Question: The picture describes a maze problem, where green is the starting position and red is the end point. Find the length of the shortest path.
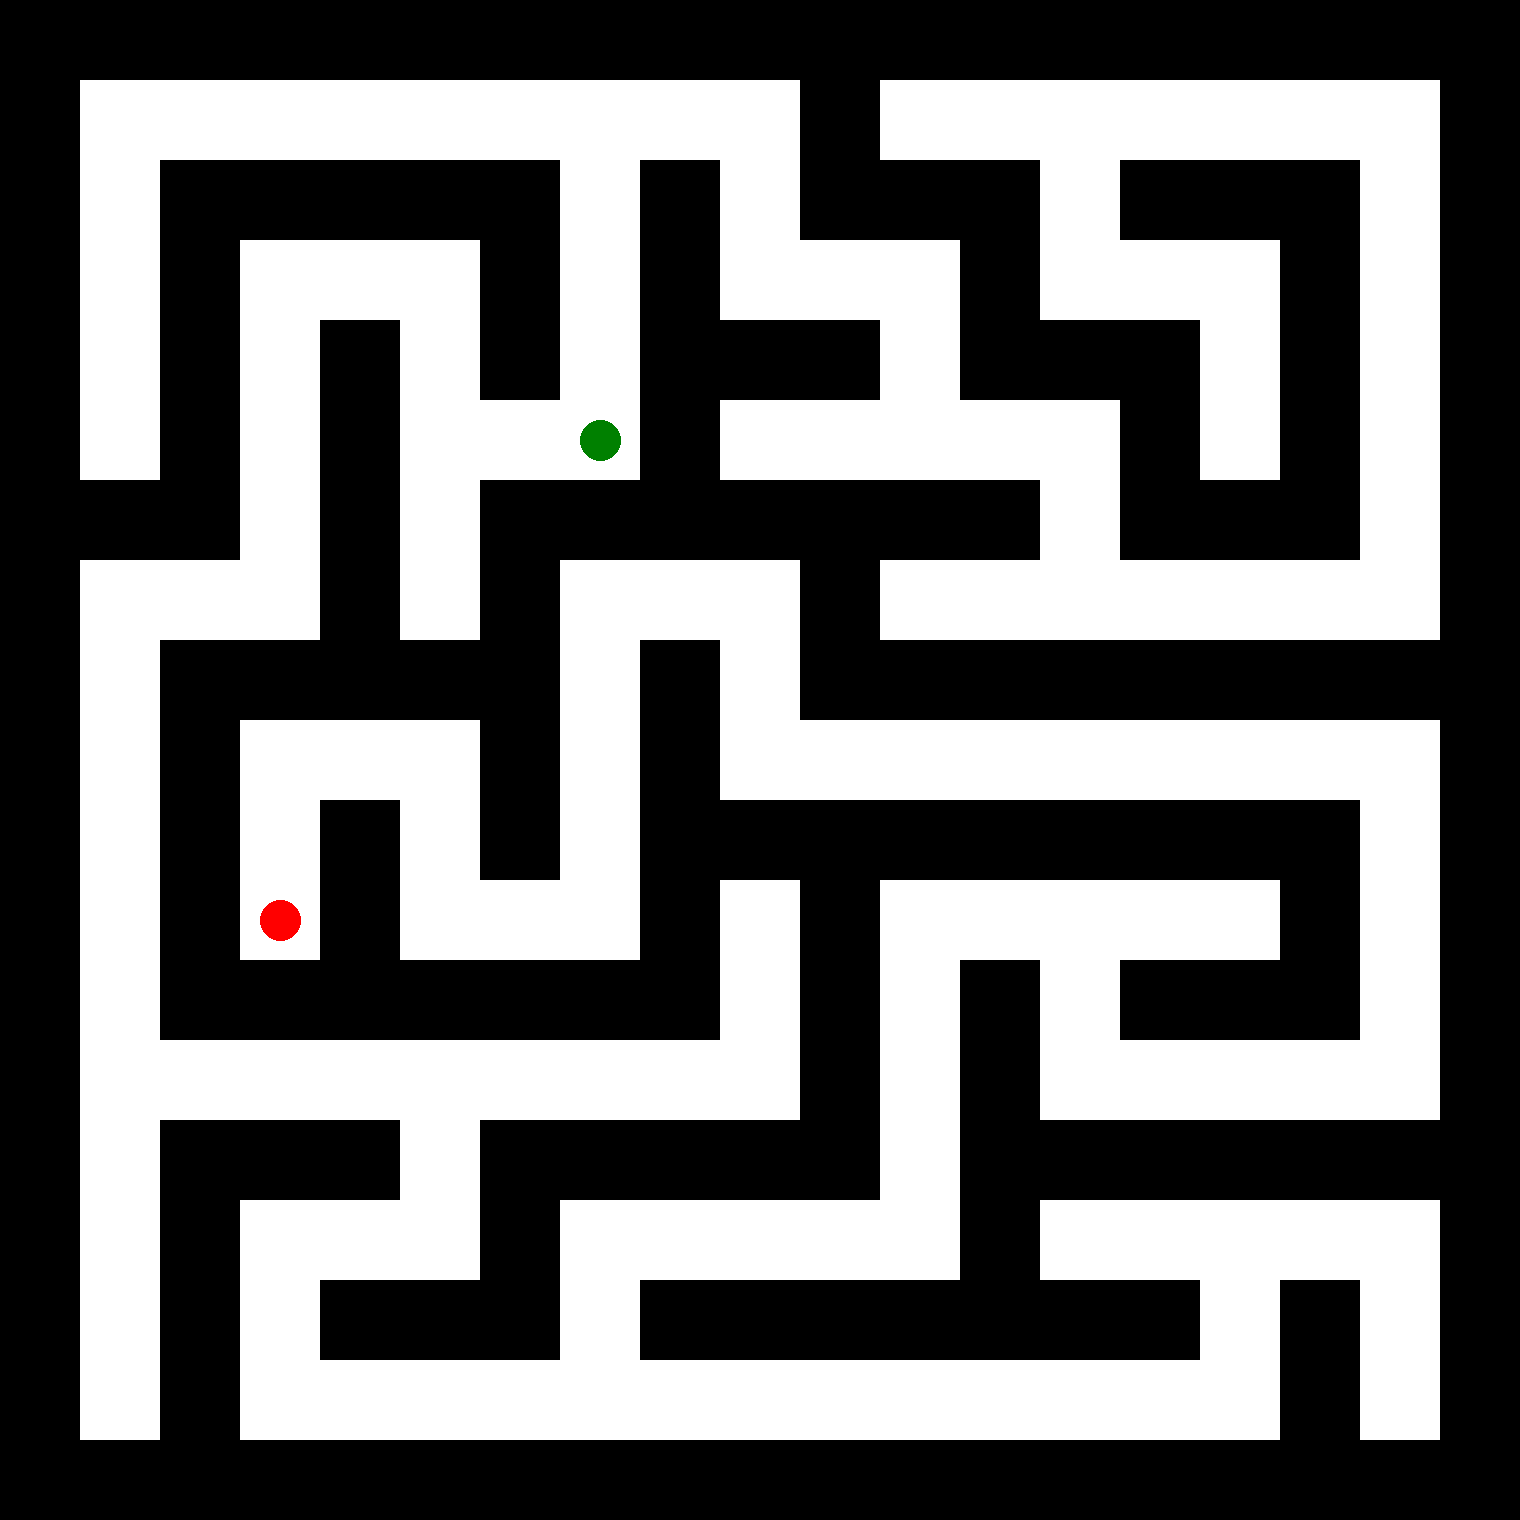
Answer: 78